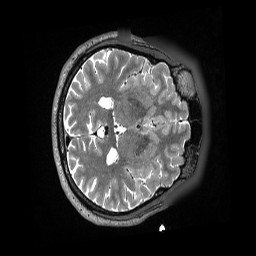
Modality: T2w
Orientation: axial
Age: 62
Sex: female